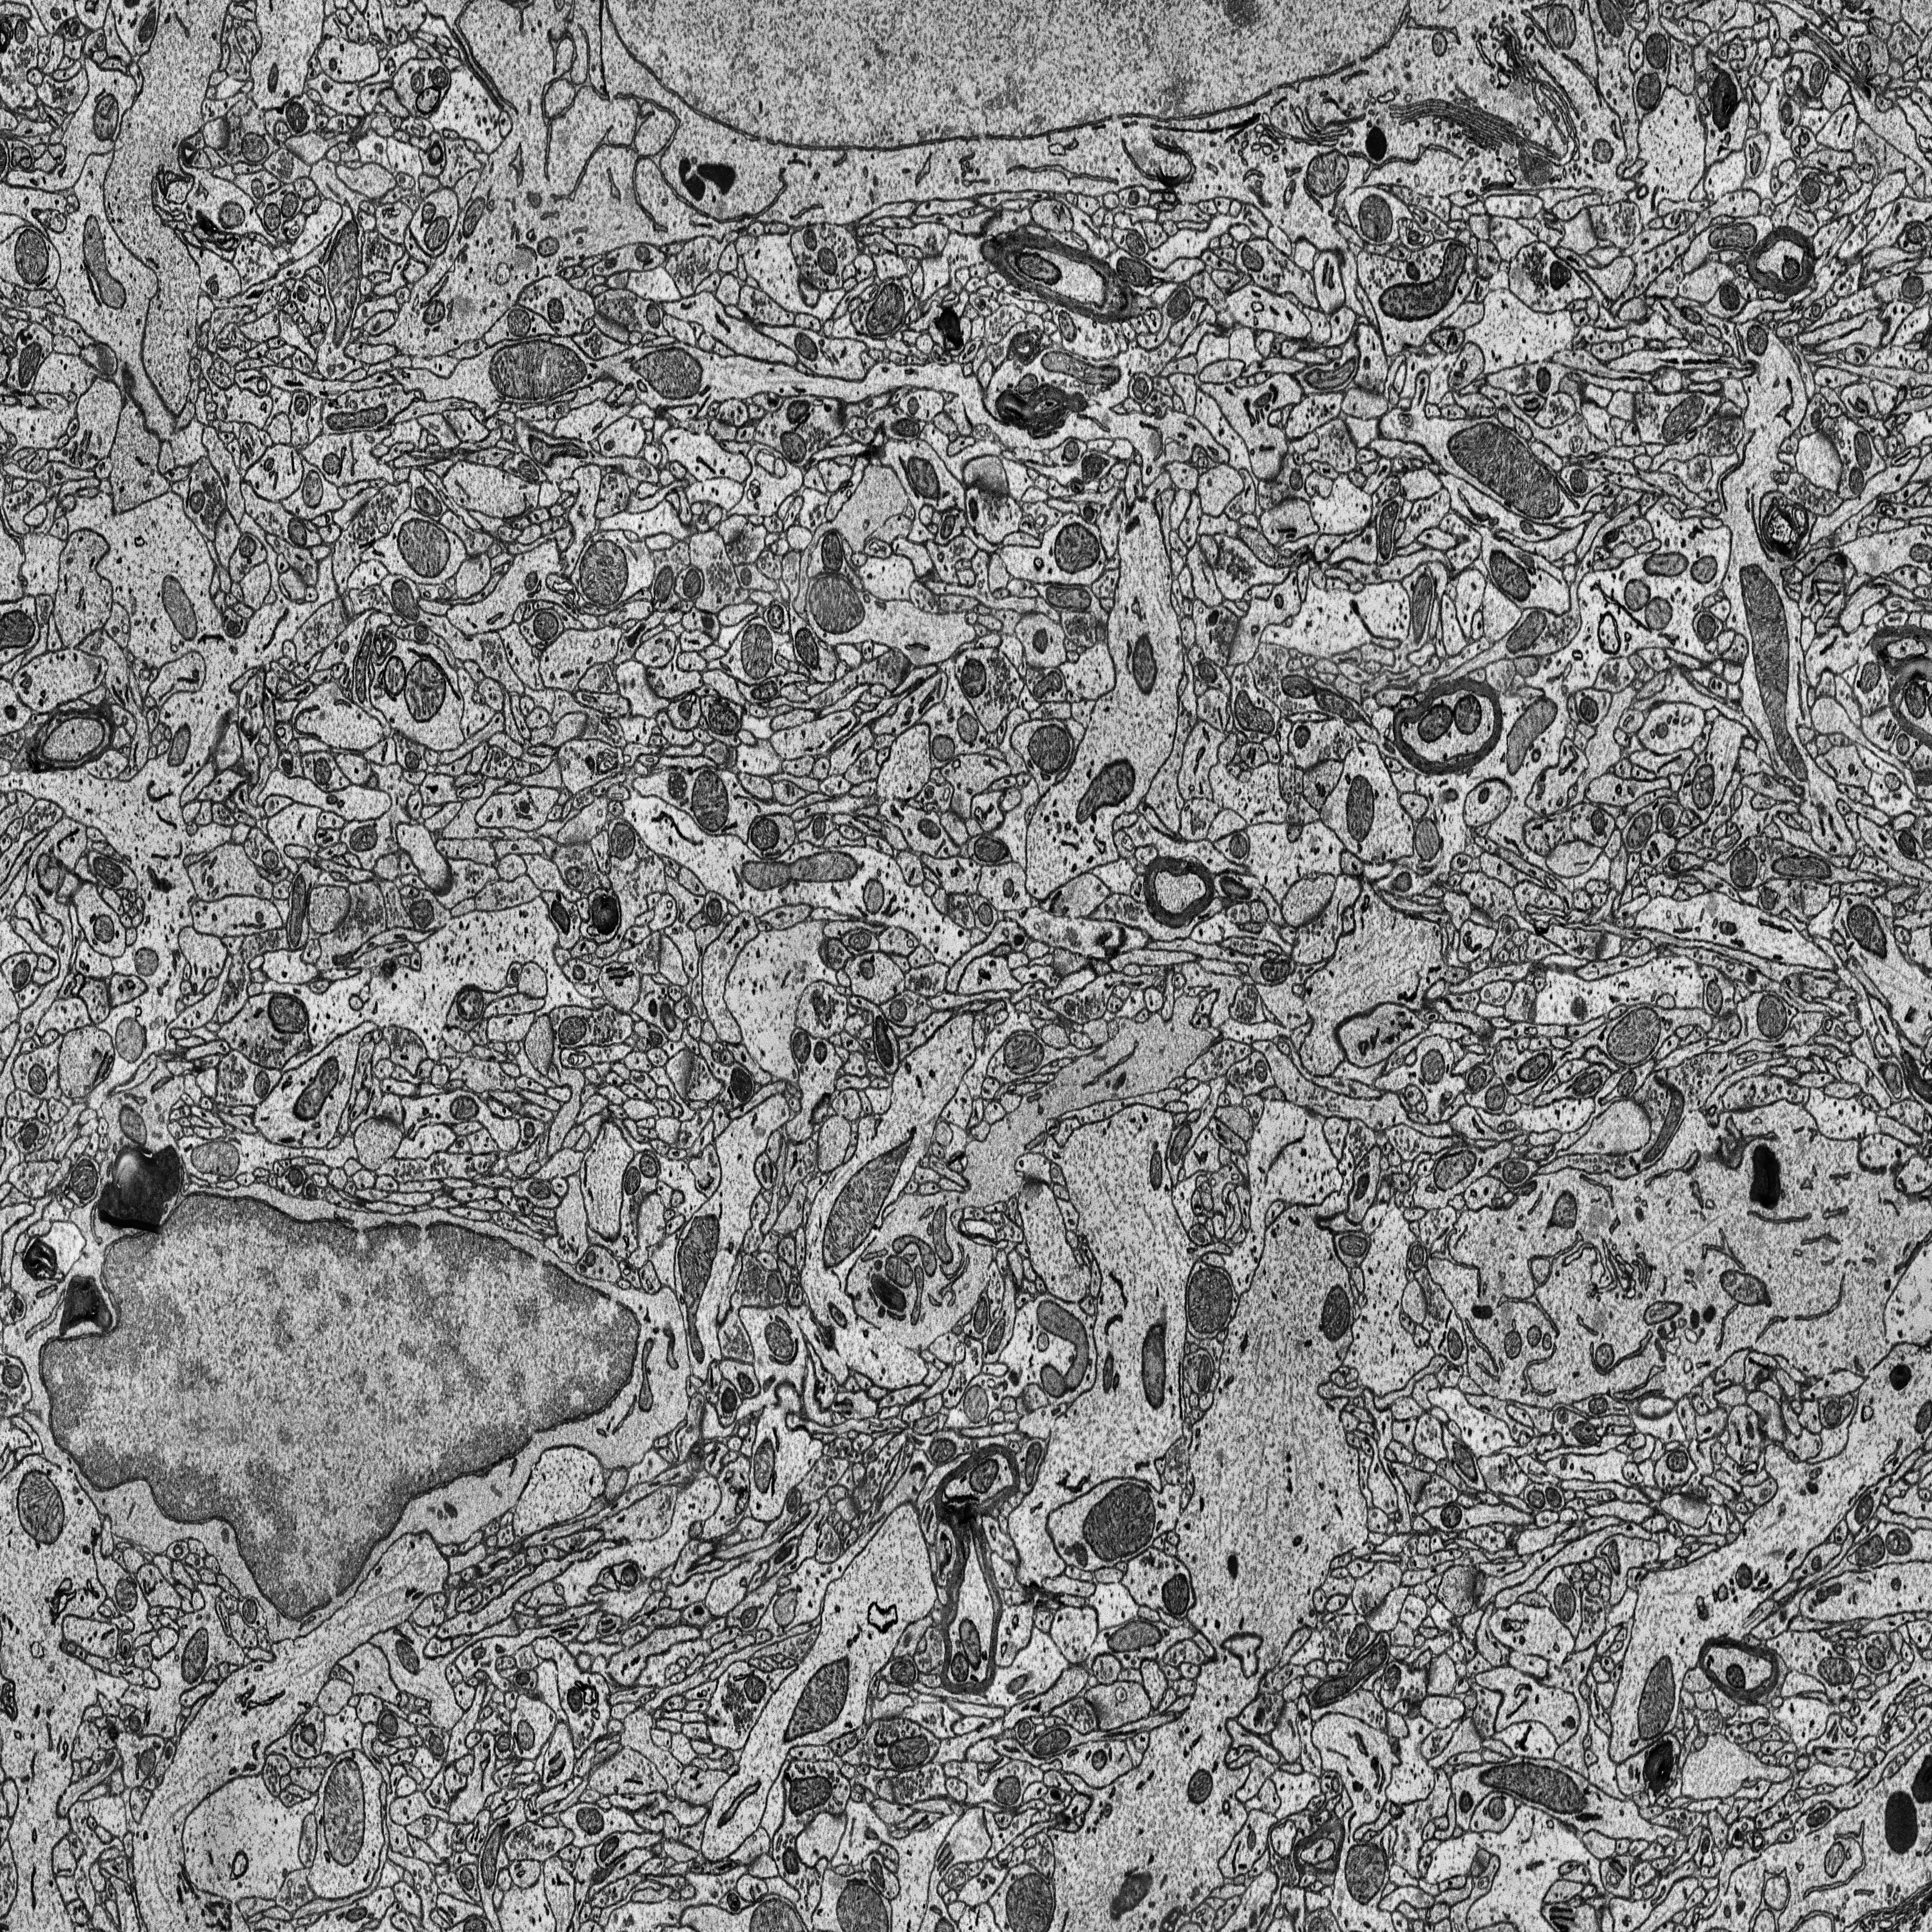
Electron microscopy slice of rat cortex tissue
Slice depth (z): 57
Mitochondria instances in slice: 390